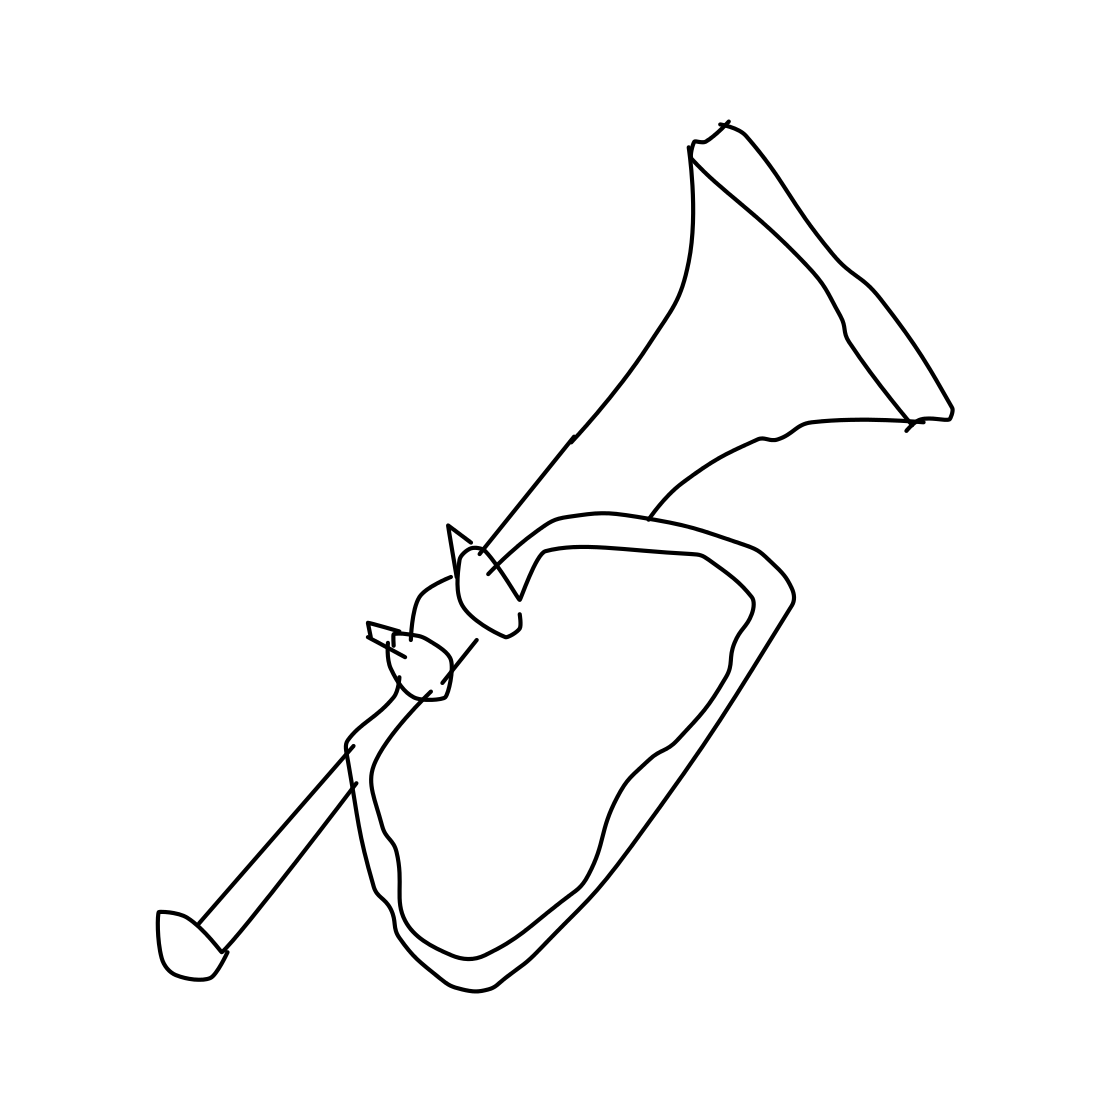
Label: trumpet